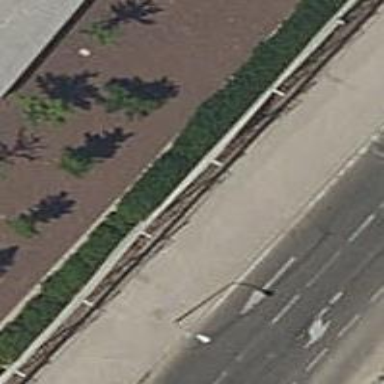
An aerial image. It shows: Sidewalk.